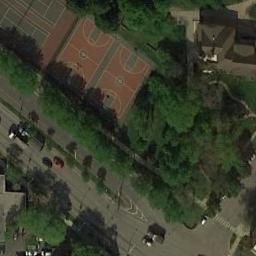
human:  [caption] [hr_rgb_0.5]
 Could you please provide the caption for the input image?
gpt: Two basketball courts surrounded by some trees and two badminton courts beside .

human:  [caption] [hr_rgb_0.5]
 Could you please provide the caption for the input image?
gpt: The basketball courts are surrounded by the trees,Next to the road .

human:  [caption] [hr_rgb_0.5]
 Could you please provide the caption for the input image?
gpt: There are two basketball courts surrounded by trees with a road pass by .

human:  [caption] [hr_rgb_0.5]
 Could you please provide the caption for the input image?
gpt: There are several basketball courts in the upper left corner .

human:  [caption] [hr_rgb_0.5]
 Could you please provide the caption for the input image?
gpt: Many trees are near the basketball court .